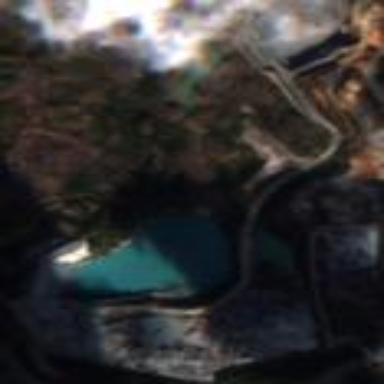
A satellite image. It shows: Quarry used for extracting aggregates.